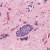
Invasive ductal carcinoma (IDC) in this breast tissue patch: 0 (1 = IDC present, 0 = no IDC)